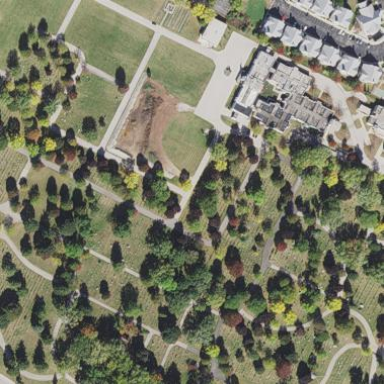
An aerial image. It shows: Graveyard area designated as cemetery.